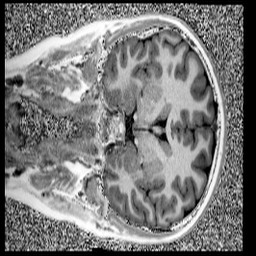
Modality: UNIT1
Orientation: coronal
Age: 13
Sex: female
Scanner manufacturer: siemens
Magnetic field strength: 3 T
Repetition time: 4 s
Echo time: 0.00299 s